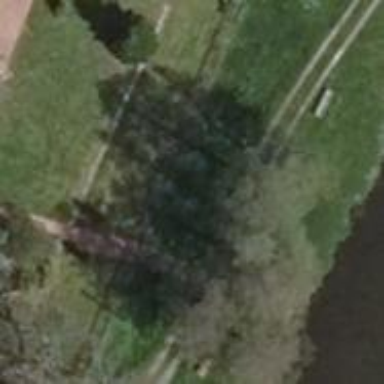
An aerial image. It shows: Deciduous broadleaved tree.